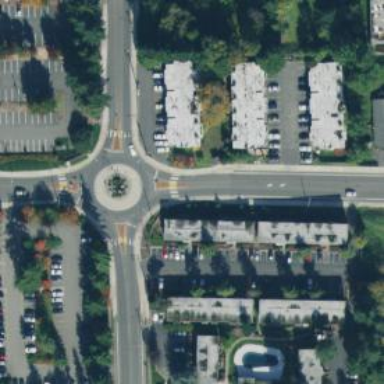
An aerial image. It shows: Tertiary road leading to roundabout.